Field crop: tomato
Growth stage: 2
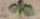
Species: solanum